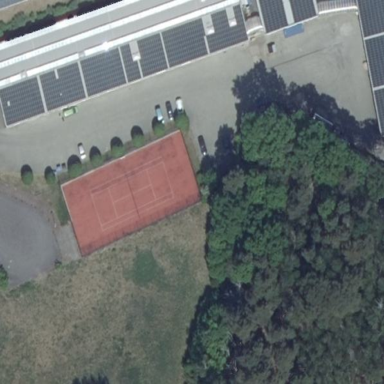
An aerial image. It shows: Building with tennis court pitch for leisure land.